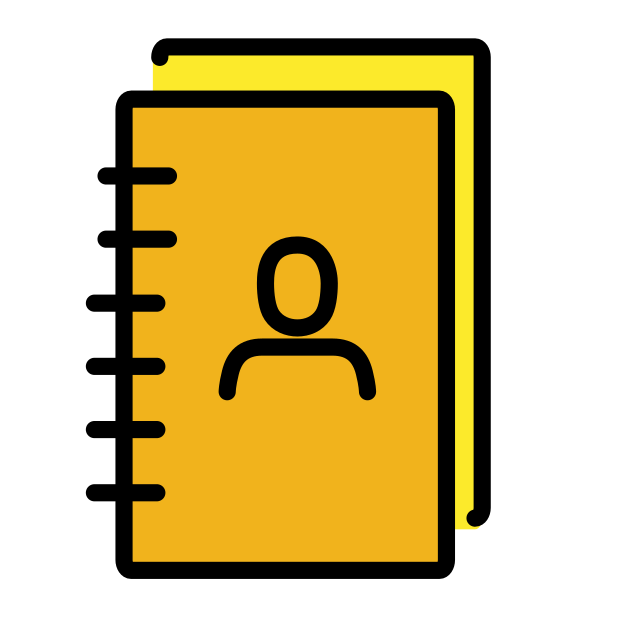
contacts